Aerial crown-view tile of a tropical tree (Barro Colorado Island, Panama), acquired 20250818:
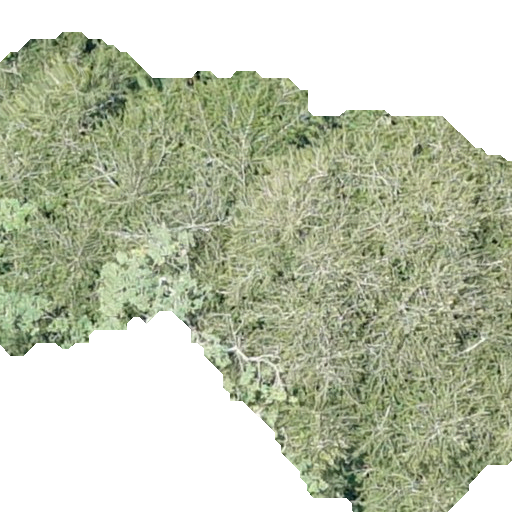
Species: Quararibea pterocalyx
GBIF accepted scientific name: Quararibea pterocalyx
Crown area: 291.934 m²